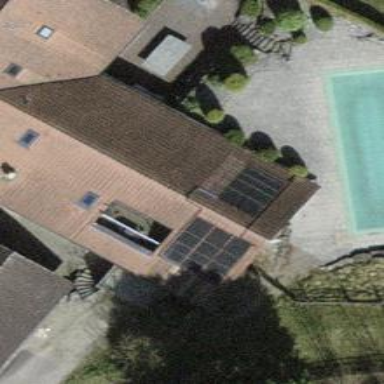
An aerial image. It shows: Solar power generator with photovoltaic panels.